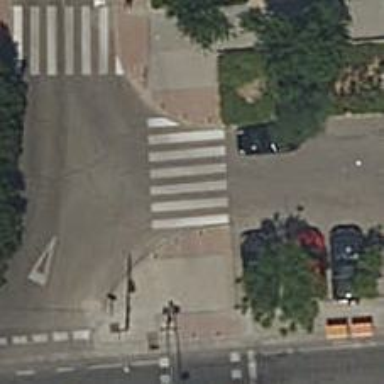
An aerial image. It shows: Uncontrolled road crossing.